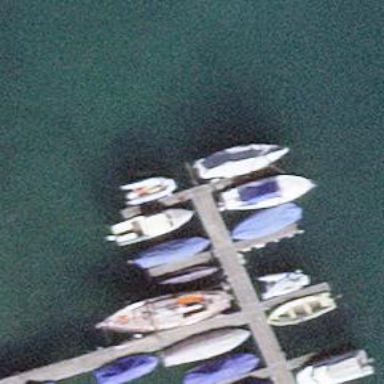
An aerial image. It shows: Man-made pier.